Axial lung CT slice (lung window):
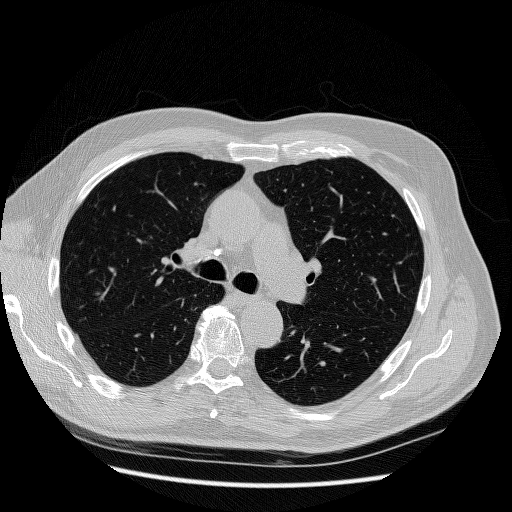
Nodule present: no